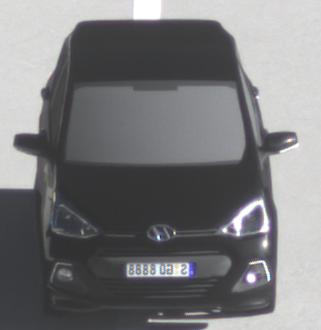
Make: Hyundai
Model: i10
Detailed model: Gen. 2
Model produced from: 2013
Model produced until: 2019
Doors: 5
Color: black
Road condition: dry road
Daytime: morning or afternoon
Contrast: high contrast